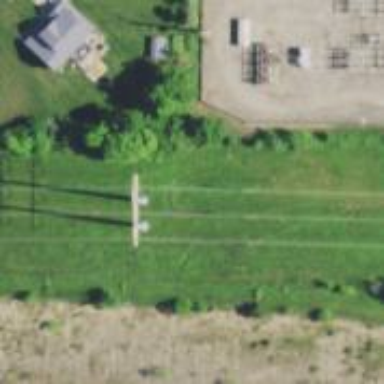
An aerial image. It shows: Triple tower power pole consisting of three poles.